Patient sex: F
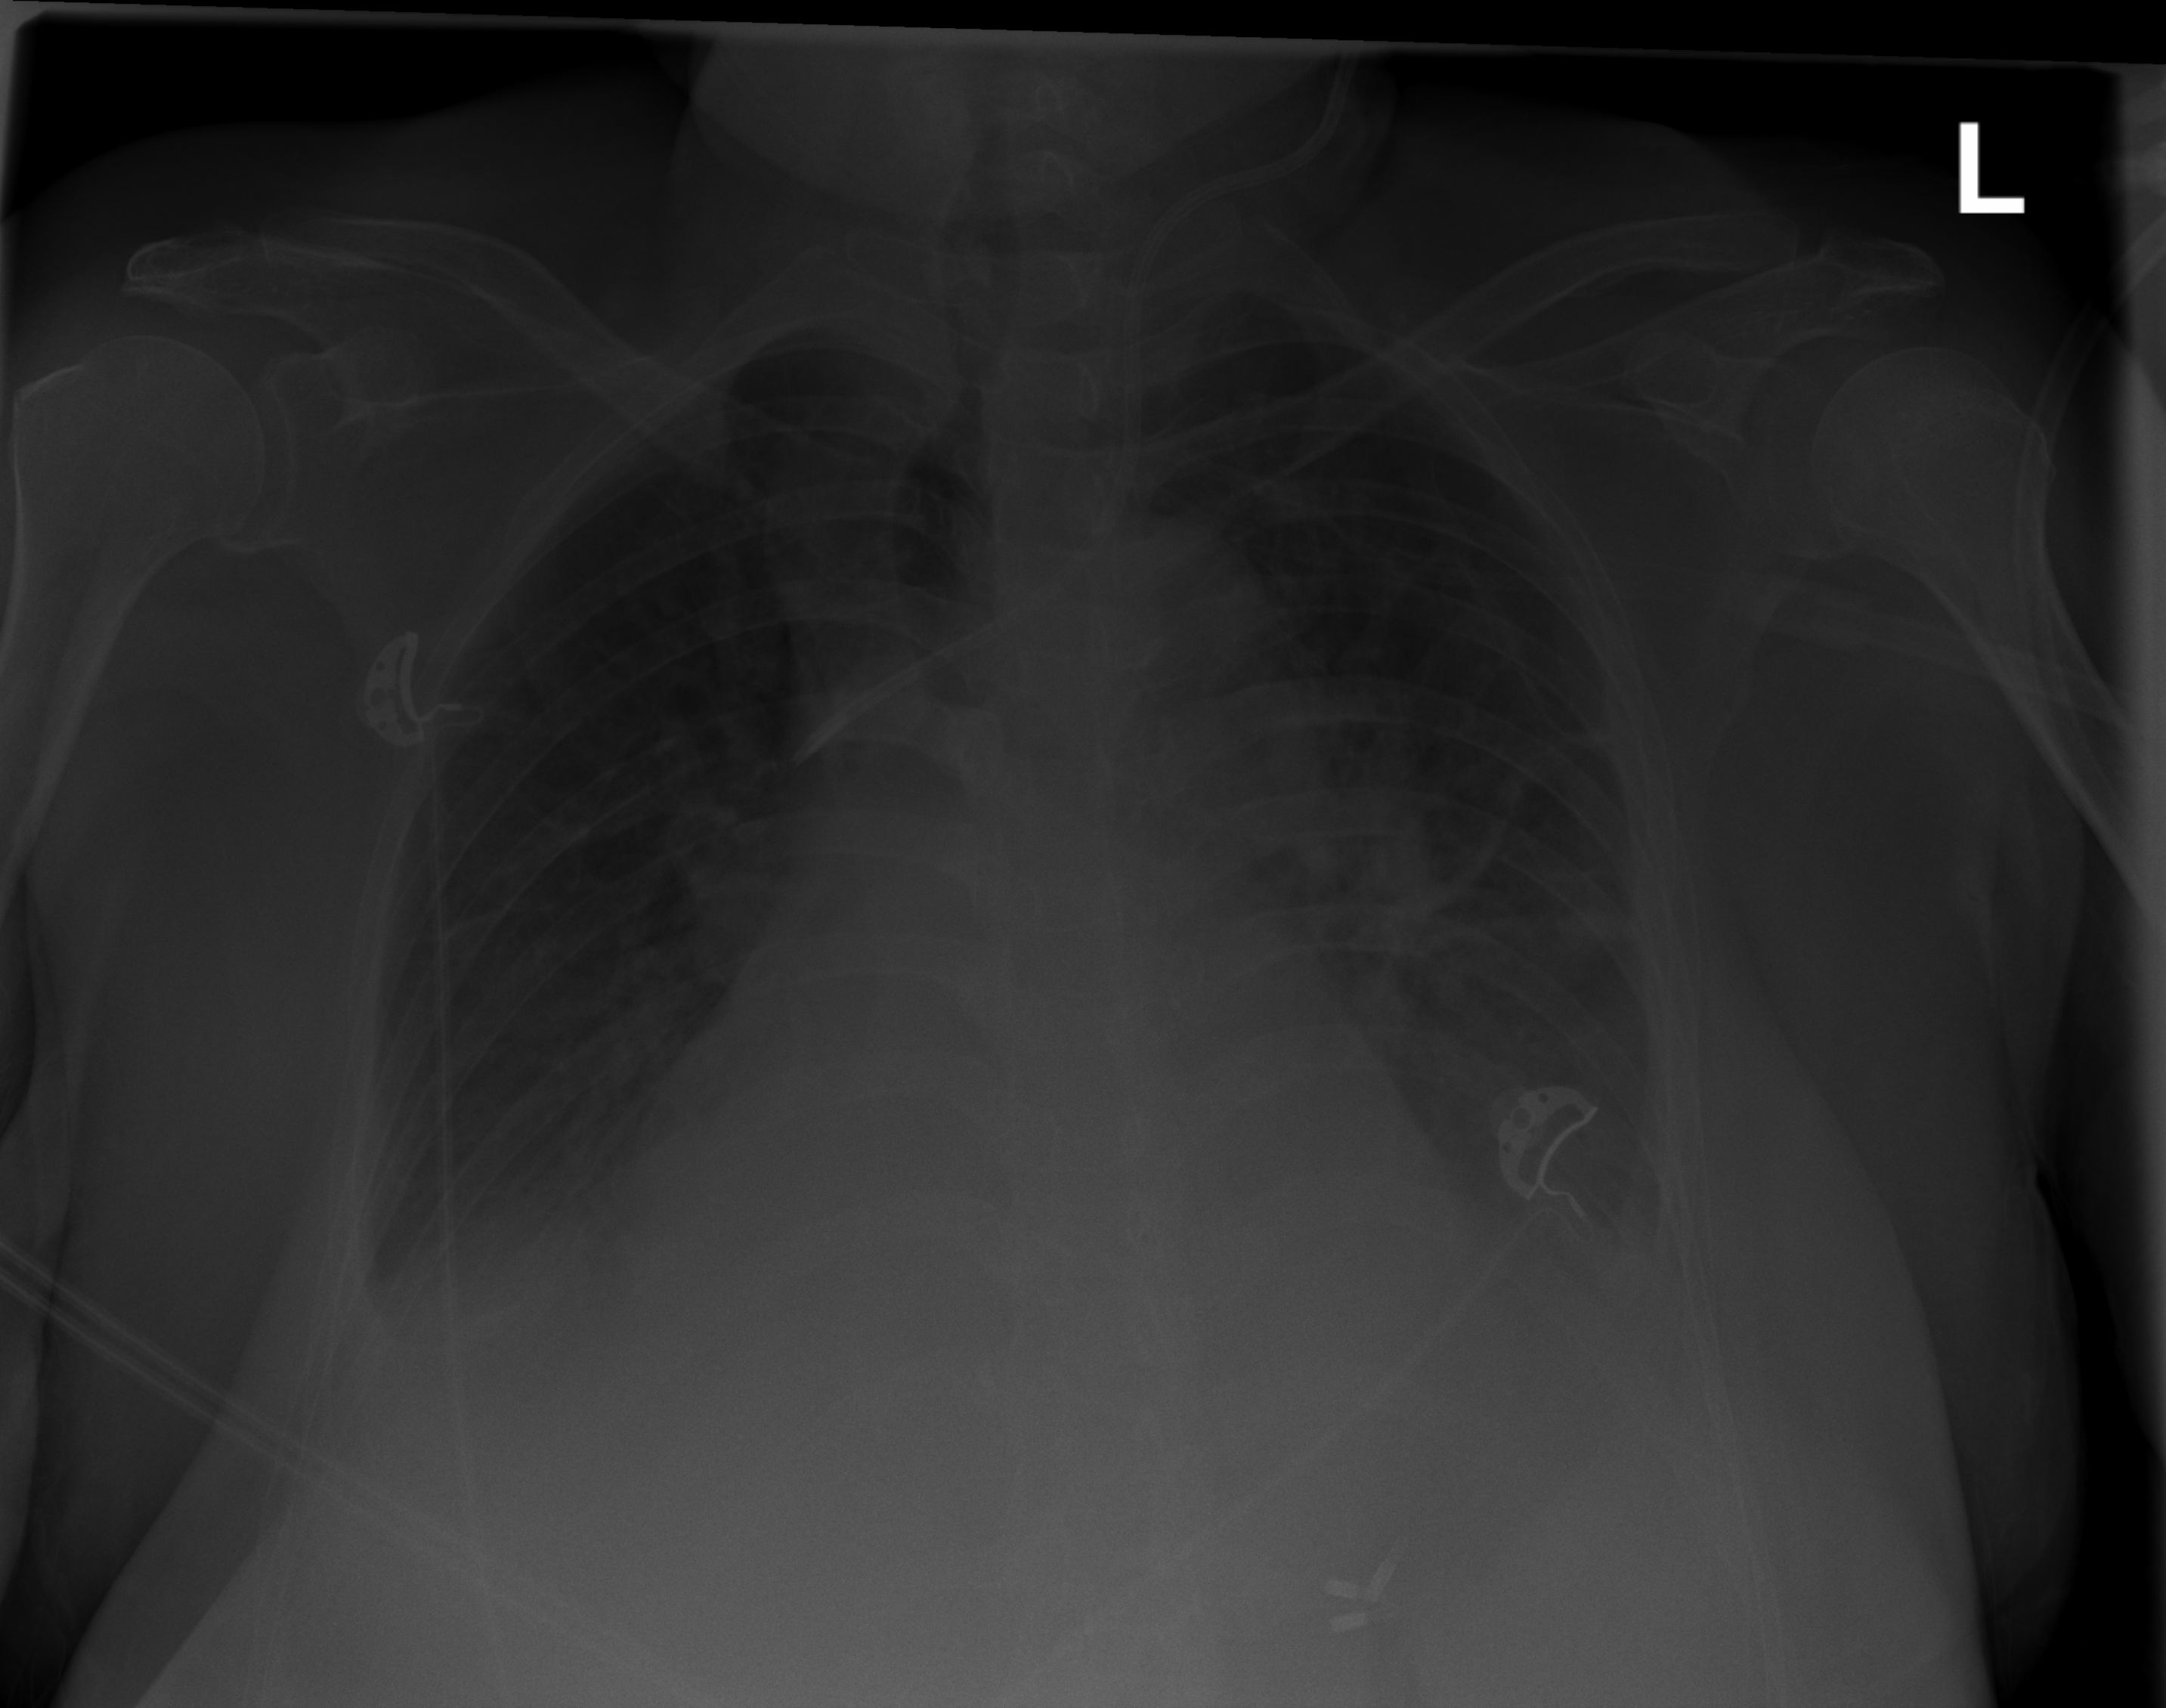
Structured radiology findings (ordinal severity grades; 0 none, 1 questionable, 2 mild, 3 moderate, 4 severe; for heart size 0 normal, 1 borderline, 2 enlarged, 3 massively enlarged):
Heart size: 3
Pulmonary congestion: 2
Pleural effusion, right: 2
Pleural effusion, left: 2
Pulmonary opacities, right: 0
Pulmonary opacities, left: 2
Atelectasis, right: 2
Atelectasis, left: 2